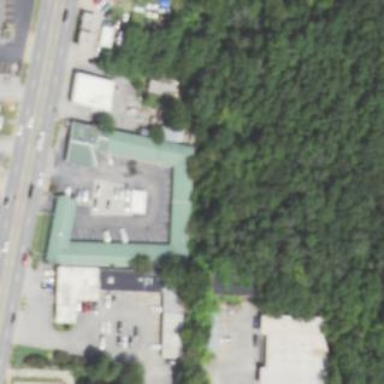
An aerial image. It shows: Commercial building that serves as motel for tourism.